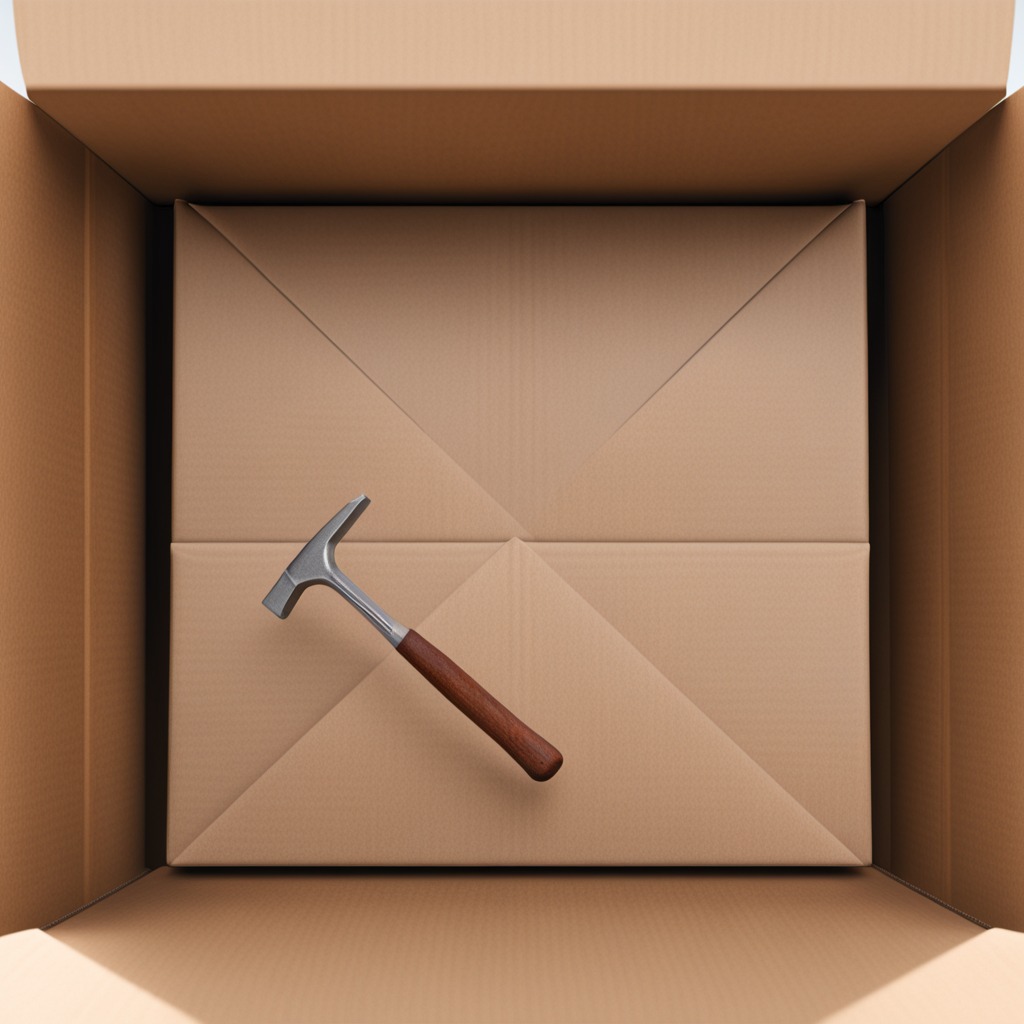
A hammer is lying on a clean dry cardboard box surface in an outdoor workshop during daytime bright natural light soft shadows slightly creased but